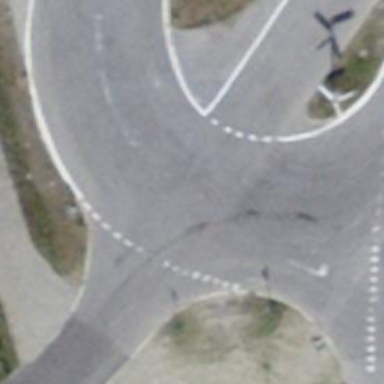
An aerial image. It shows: Road with "give way" sign.